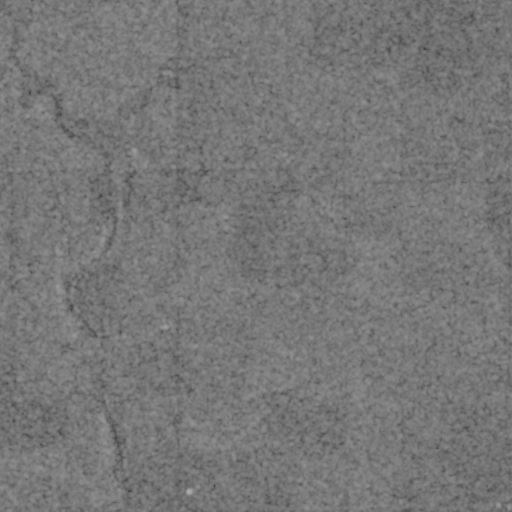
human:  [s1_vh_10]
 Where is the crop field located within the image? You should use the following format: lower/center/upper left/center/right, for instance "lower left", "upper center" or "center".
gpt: The crop field is located in the upper left of the image.
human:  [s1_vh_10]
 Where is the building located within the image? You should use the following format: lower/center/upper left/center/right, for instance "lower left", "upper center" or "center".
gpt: The building is located in the upper center of the image.
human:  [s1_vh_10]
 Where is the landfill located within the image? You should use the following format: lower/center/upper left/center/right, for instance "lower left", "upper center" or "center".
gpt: There is no landfill in the image.

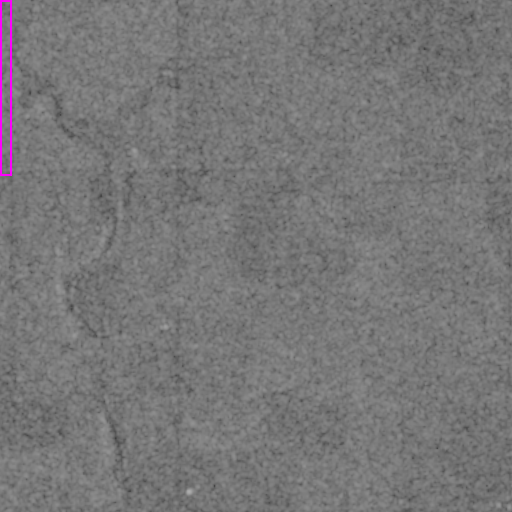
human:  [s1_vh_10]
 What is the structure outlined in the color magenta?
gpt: The structure outlined in magenta is a crop field.
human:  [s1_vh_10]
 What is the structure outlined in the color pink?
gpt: There is no pink outline.